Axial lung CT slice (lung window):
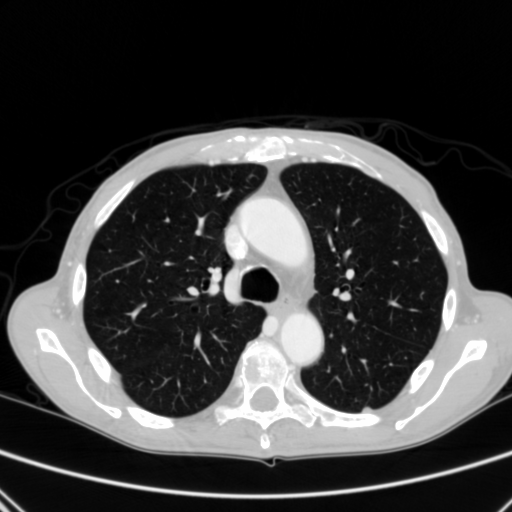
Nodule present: yes
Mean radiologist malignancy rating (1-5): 3